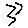
Label: zigzag